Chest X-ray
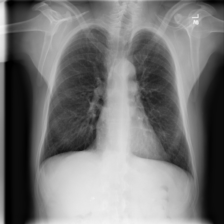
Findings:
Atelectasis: negative
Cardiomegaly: negative
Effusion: negative
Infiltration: negative
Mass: negative
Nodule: negative
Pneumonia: negative
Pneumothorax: negative
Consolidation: negative
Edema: negative
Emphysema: negative
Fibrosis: negative
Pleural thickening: negative
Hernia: negative